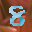
Label: 8